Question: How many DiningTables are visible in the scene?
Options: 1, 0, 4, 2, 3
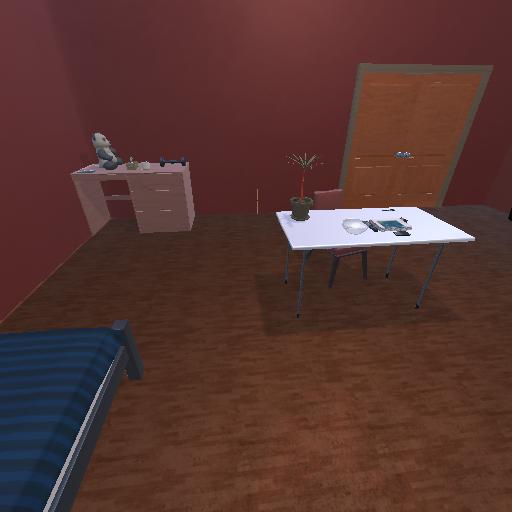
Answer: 1